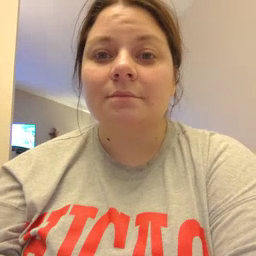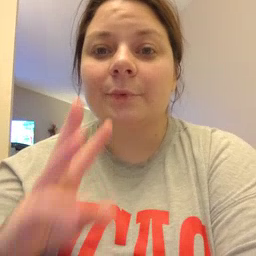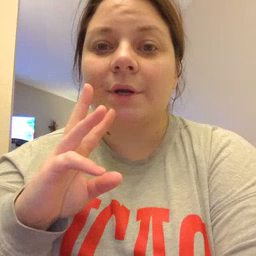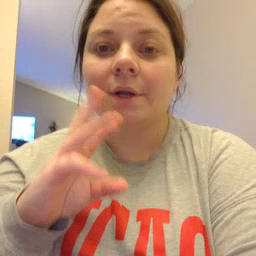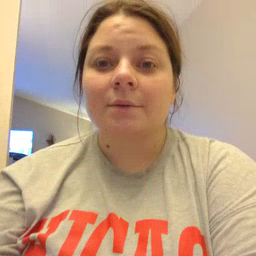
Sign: water